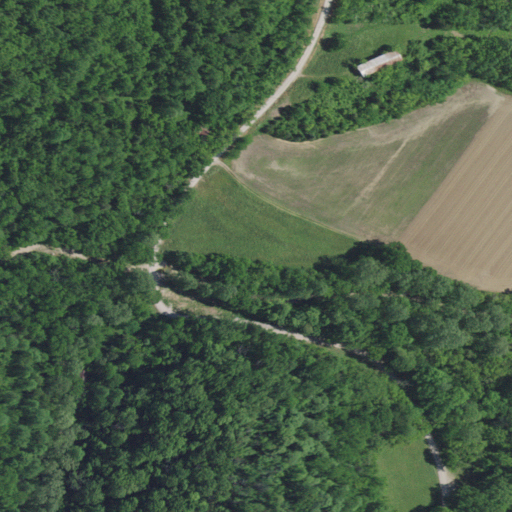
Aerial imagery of valley in Indiana named Greasy Hollow containing deciduous forest, pasture, open development, cultivated crops, mixed forest, and low intensity development